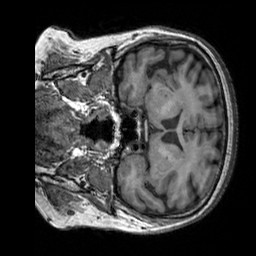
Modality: T1w
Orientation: coronal
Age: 67
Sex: female
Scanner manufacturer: siemens
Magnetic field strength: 3 T
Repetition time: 2.3 s
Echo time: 0.00303 s